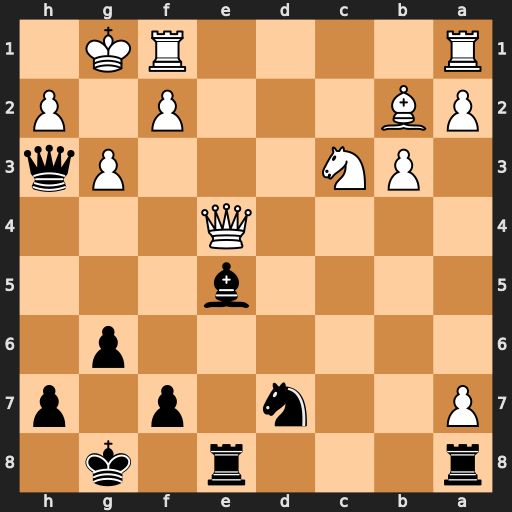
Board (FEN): r3r1k1/P2n1p1p/6p1/4b3/4Q3/1PN3Pq/PB3P1P/R4RK1
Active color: b
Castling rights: -
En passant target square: -
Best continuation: Bxc3 Qxe8+ Rxe8